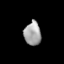
Tissue: lung
Cell type: Epithelial cells
Senescence score: 0.2417
Nuclear area (px): 391
Mean DAPI intensity: 163.182